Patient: sex M, age 72
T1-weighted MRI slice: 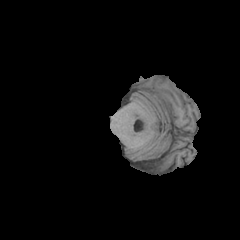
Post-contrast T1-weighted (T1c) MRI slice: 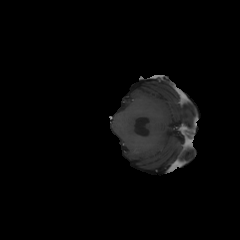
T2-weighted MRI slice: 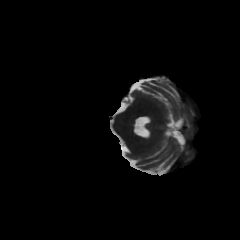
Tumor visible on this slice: no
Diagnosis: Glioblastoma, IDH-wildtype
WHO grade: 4